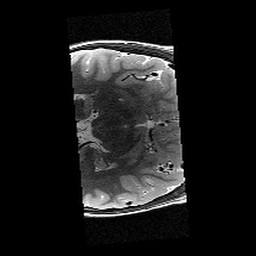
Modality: T2w
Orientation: axial
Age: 11
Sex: male
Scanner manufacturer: siemens
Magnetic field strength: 3 T
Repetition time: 9.23 s
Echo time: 0.067 s